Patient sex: F
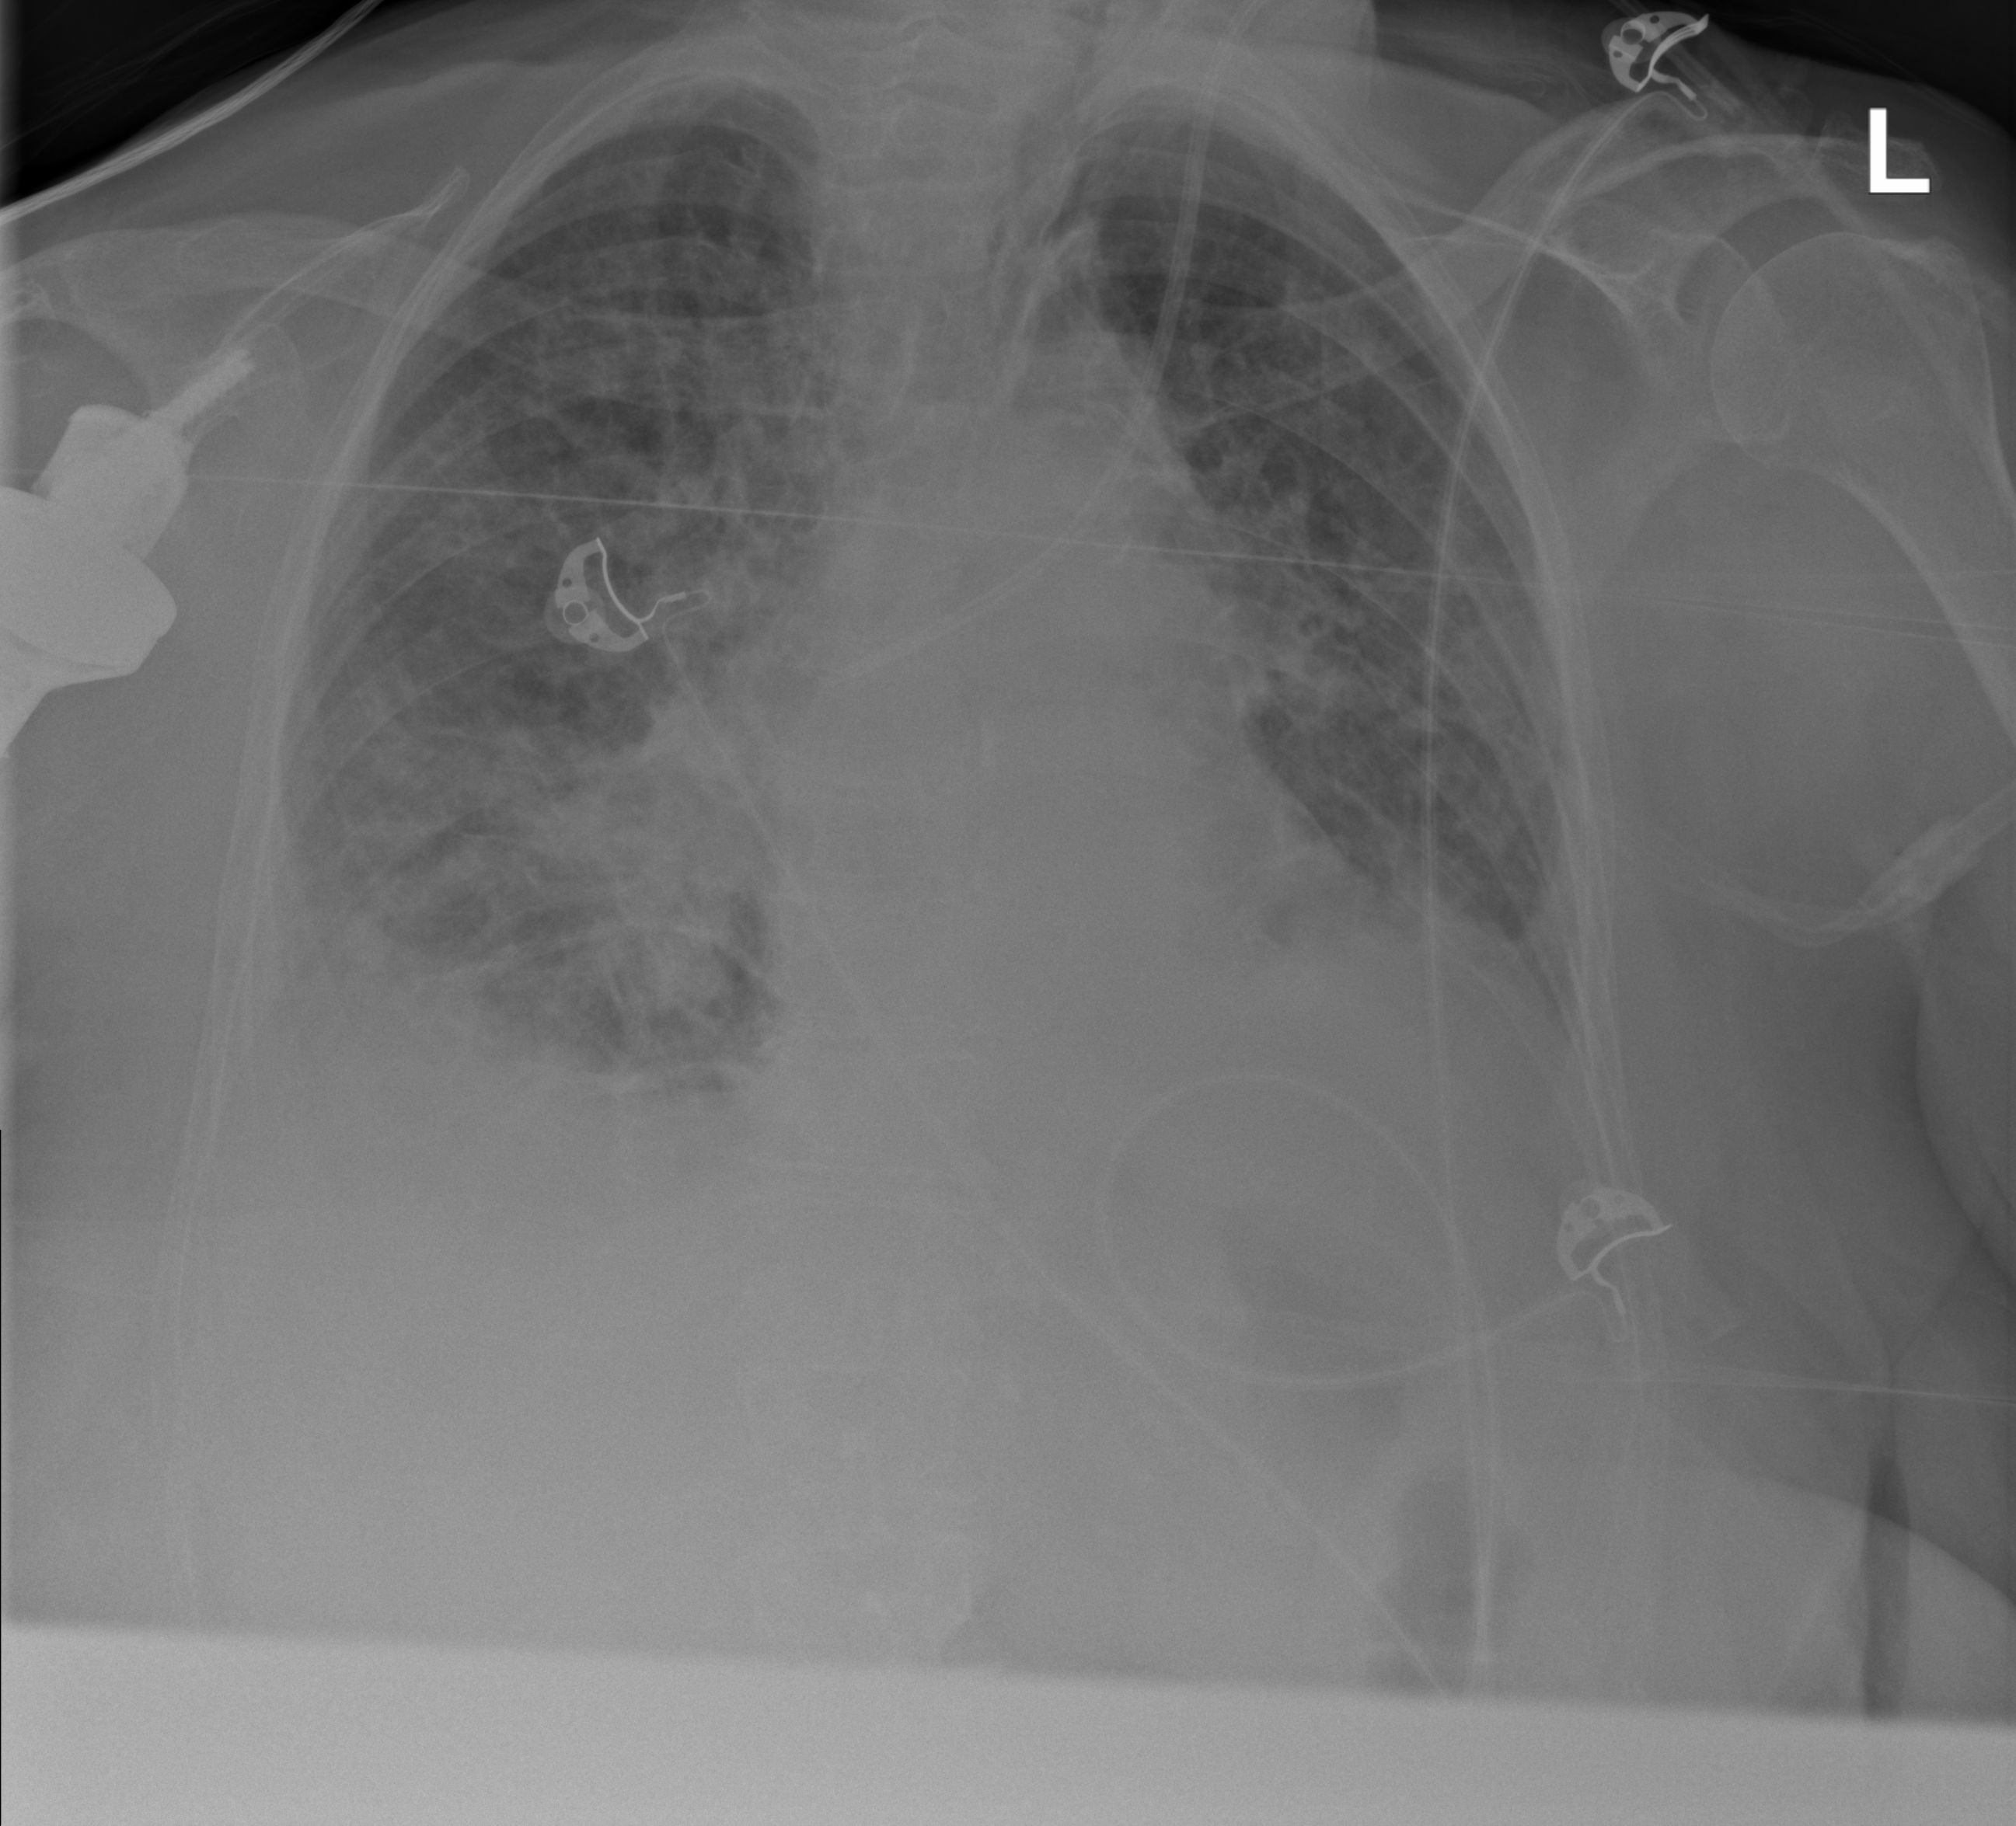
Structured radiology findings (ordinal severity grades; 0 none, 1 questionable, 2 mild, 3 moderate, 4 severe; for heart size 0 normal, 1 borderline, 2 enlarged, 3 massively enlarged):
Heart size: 0
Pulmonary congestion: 2
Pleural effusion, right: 3
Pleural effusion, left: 2
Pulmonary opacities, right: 3
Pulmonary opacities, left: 0
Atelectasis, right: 2
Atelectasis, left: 2